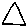
Label: triangle